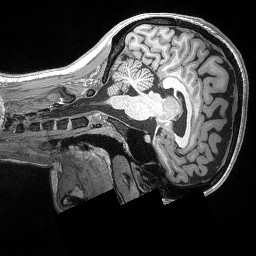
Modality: T1w
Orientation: sagittal
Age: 22
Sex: female
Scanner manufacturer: siemens
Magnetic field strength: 3 T
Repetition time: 2.17 s
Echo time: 0.00169 s